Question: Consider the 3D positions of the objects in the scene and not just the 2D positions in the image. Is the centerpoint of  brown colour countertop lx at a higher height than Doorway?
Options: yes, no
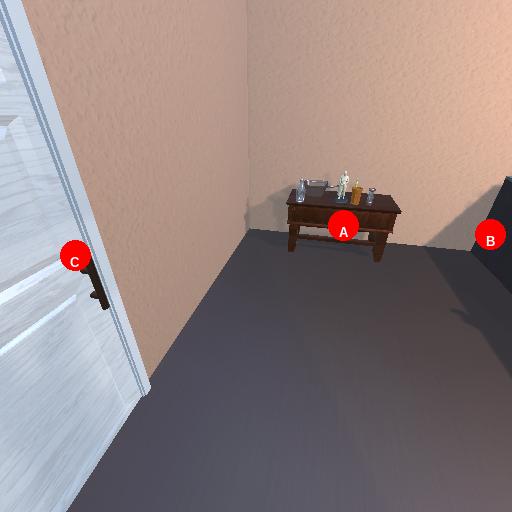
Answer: yes